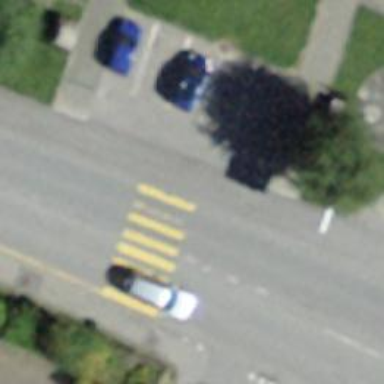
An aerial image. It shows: Marked crossing with zebra stripes on the road.